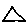
Label: triangle